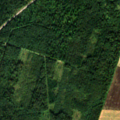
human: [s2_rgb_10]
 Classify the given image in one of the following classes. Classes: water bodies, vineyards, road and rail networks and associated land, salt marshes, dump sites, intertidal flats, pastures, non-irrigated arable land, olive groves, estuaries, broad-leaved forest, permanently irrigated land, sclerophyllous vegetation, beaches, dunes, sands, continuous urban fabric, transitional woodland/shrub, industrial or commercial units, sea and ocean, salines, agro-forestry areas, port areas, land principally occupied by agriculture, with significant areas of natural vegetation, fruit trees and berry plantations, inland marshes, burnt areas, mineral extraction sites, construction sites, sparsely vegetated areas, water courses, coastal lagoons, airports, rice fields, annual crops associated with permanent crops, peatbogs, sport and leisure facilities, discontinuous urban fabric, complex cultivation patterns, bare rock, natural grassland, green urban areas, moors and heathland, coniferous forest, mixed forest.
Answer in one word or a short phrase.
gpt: non-irrigated arable land, land principally occupied by agriculture, with significant areas of natural vegetation, broad-leaved forest, mixed forest, transitional woodland/shrub